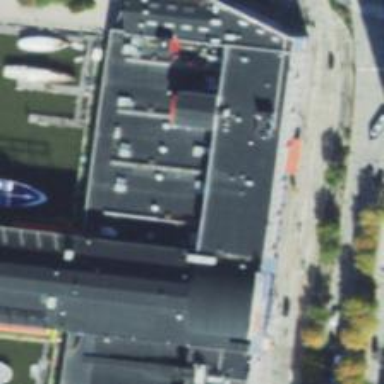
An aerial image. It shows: Building part with flat roof.